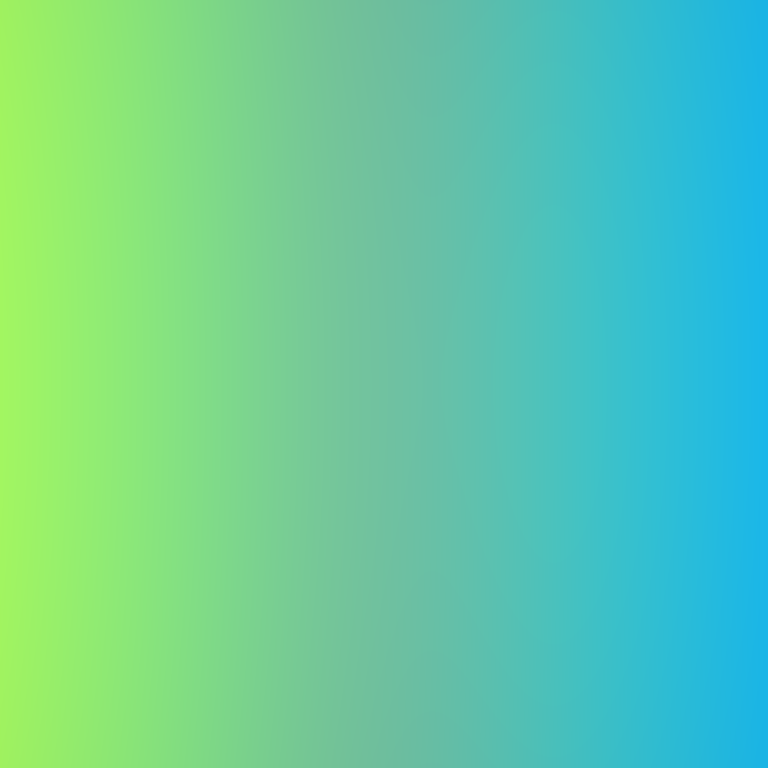
Abstract light effect, smooth gradient from soft green to gentle blue, calm atmosphere, diffuse light, no room, no furniture, no objects.